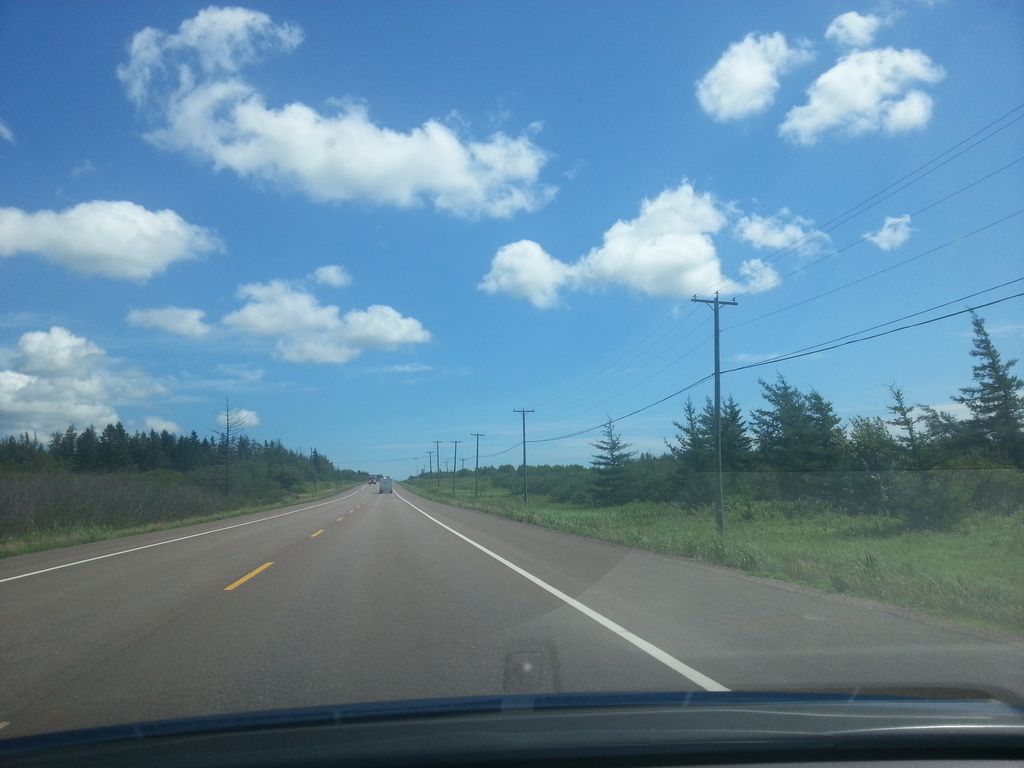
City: charlottetown